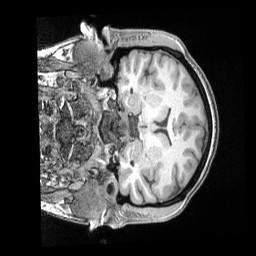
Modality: T1w
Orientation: coronal
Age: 37
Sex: female
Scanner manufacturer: siemens
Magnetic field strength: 3 T
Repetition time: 2 s
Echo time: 0.00211 s